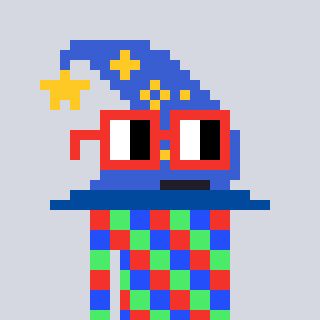
a pixel art character with square red glasses, a wizard hat-shaped head and a grayscale-colored body on a cool background